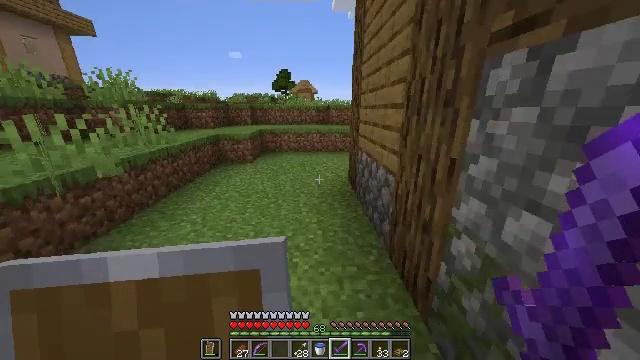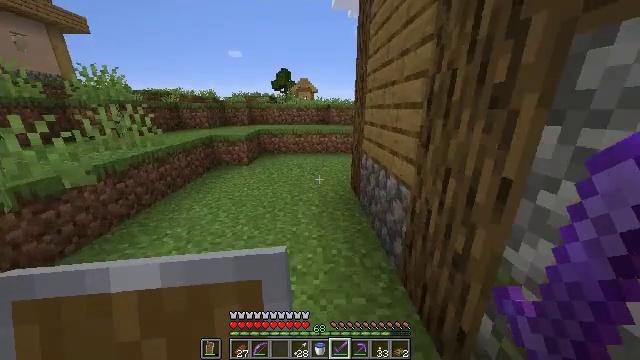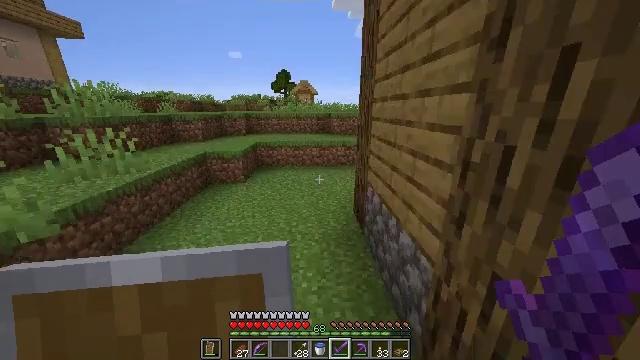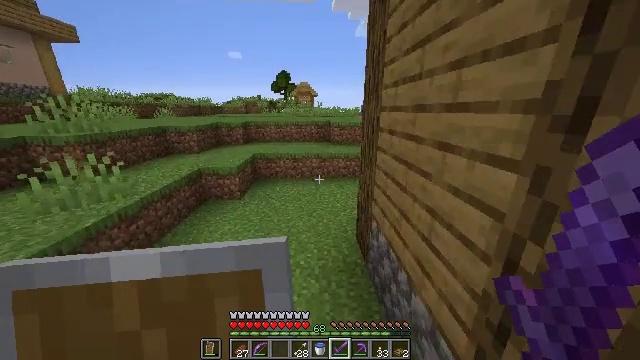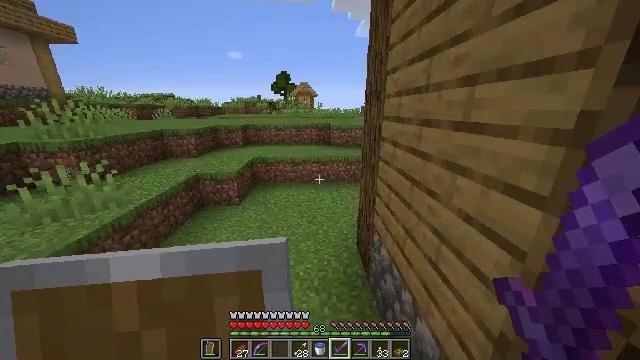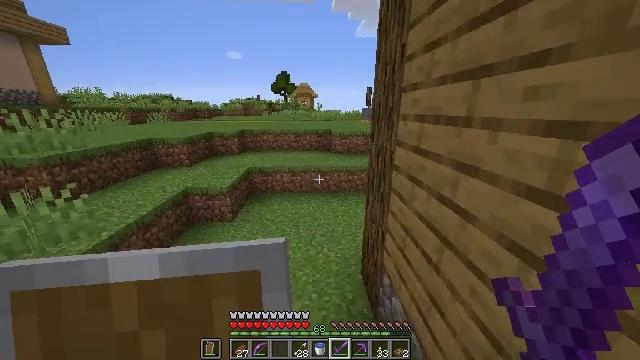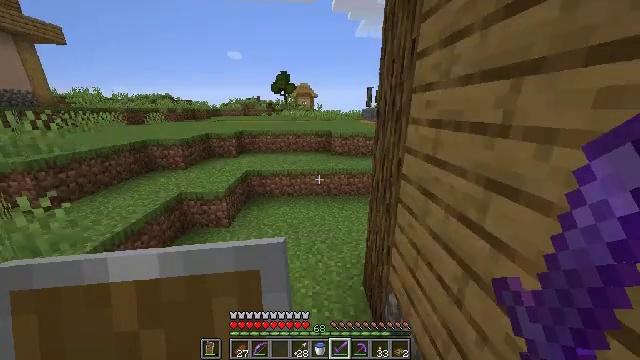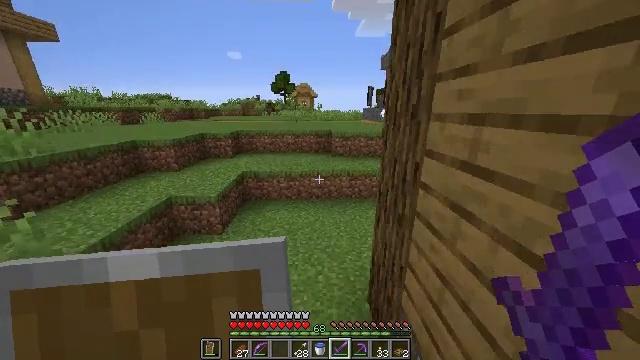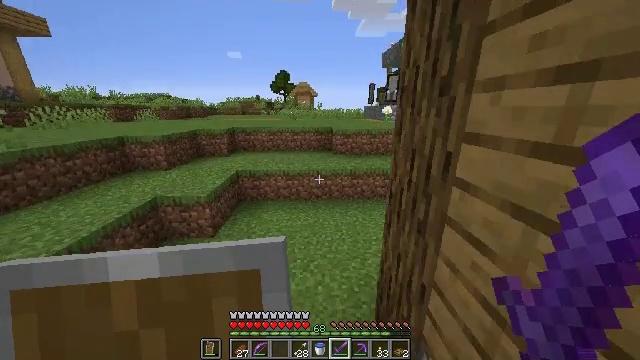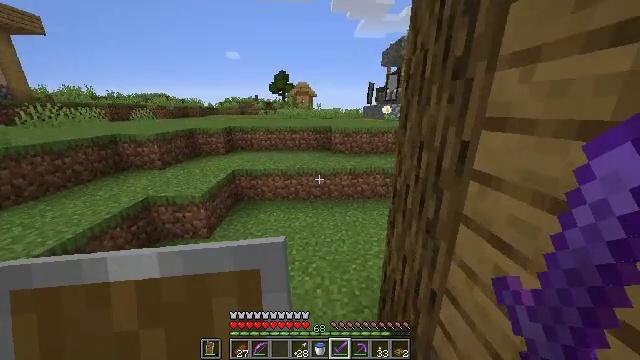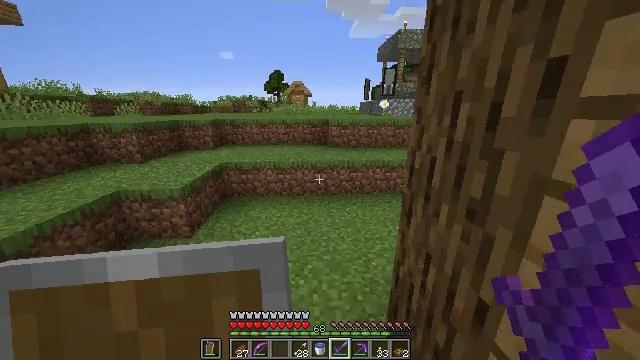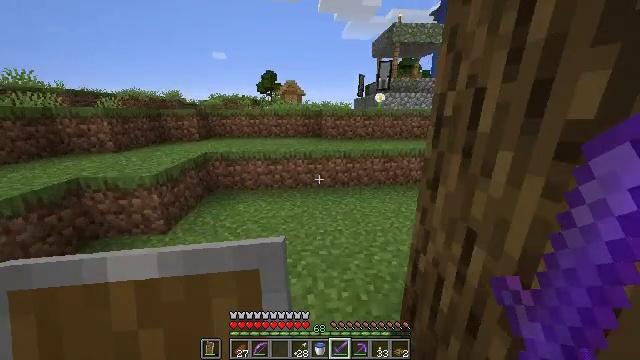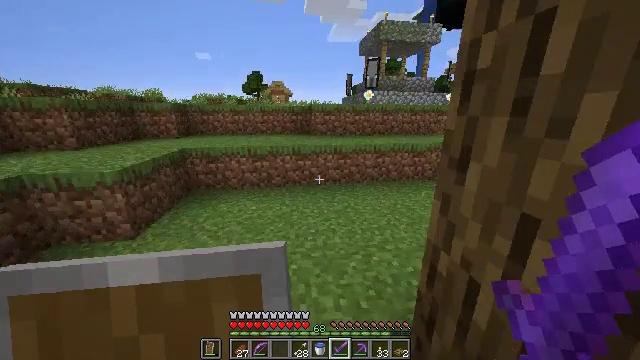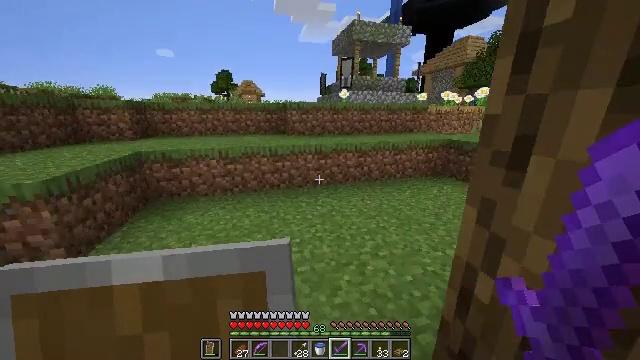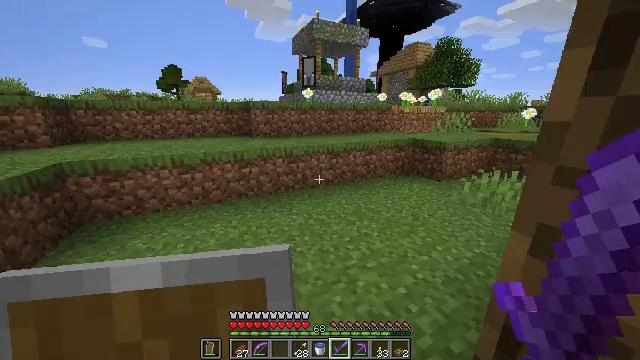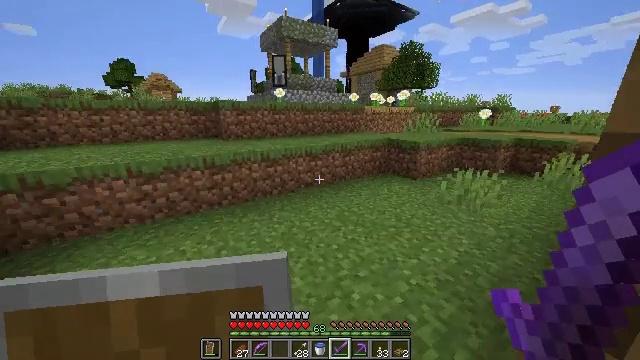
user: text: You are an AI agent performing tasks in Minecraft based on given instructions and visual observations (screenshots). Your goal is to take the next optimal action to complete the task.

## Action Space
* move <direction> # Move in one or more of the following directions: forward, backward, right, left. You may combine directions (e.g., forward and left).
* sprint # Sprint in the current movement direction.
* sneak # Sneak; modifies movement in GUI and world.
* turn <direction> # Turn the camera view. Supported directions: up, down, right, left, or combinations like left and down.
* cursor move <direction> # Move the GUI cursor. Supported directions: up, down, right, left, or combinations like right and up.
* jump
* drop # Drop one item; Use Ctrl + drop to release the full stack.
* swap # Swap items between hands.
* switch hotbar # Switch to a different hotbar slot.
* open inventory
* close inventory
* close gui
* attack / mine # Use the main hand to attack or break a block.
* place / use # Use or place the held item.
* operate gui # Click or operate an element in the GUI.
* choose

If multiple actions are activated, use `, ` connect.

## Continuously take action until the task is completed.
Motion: motion action
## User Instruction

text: Hunt a cow.
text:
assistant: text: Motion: move forward, jump
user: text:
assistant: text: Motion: move forward, jump
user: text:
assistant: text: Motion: move forward, jump
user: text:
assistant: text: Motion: move forward, jump
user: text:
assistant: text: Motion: move forward, jump
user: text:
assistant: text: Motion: move forward, jump
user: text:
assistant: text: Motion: move forward
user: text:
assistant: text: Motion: move forward
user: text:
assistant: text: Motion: move forward
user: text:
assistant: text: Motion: move forward, turn right
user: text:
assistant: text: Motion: move forward, turn right
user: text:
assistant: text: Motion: move forward and move left, turn right
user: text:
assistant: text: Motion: move forward and move left, turn right
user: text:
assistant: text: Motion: move forward and move left, turn right
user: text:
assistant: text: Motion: move forward, turn right
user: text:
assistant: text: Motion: move forward, turn right
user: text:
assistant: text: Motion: move forward, turn right
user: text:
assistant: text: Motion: move forward, turn right
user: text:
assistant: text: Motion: move forward
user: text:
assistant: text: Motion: move forward
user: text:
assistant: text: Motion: move forward
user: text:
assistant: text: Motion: move forward
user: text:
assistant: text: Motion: move forward
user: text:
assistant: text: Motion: move forward
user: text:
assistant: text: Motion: move forward, jump
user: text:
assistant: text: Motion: move forward, jump
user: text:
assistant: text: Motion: move forward, jump
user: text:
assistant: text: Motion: move forward, jump
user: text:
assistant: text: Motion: move forward, jump
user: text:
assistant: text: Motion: move forward